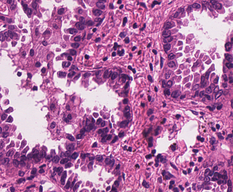
Tumor epithelial tissue: yes
Tumor-associated stroma tissue: yes
Normal tissue: no